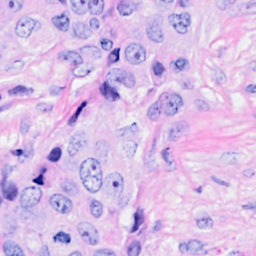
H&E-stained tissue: Breast